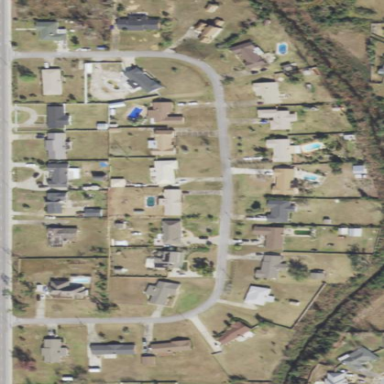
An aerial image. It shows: Residential area consisting of single-family homes.